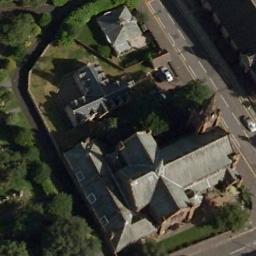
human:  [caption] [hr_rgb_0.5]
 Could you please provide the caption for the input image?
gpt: There is a church in the middle of the grass next to the road .

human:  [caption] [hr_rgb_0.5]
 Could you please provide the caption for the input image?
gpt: The church with a cross-shaped roof is surrounded by some trees and roads .

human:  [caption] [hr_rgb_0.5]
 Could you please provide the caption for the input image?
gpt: This is a church, Made up of many rectangles .

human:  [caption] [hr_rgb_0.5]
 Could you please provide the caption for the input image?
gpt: A church with a gray roof  The main house of the church has a cross-shaped roof  There are many trees and a road around the church  There are many cars on the road .

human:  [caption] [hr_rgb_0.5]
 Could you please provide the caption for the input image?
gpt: There are many trees near the church .